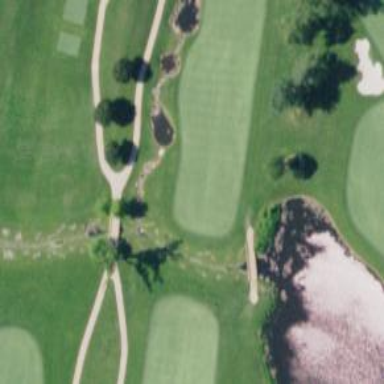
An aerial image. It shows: Footway road with bridge crossing over golf path.